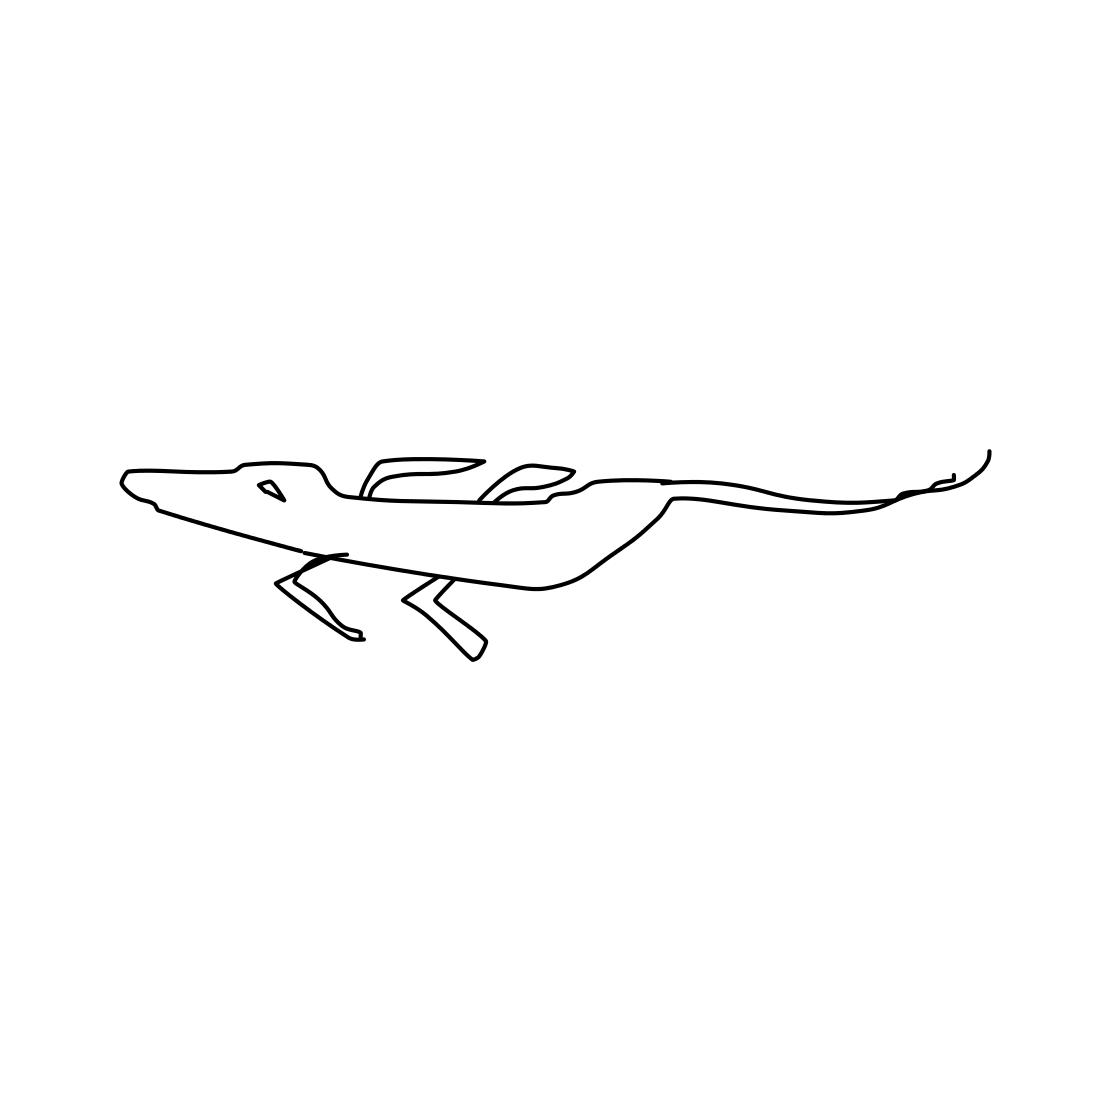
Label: crocodile